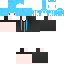
A female human skin with pale skin, wearing blonde bald dressed in a blue hoodie and black pants, featuring a closed mouth.